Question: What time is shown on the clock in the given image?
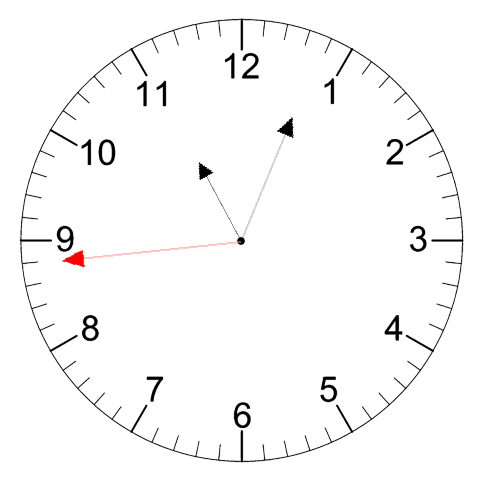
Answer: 11:03:44